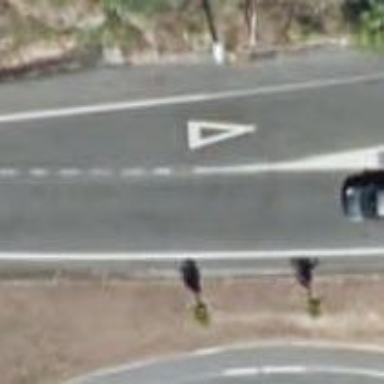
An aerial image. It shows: Road with "give way" sign.